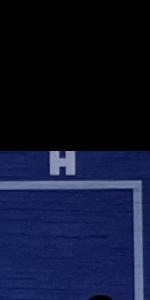
Label: Empty